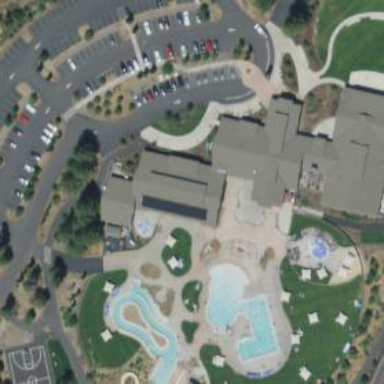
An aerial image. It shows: Inground swimming pool on leisure land.